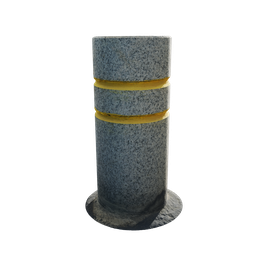
Label: architecture